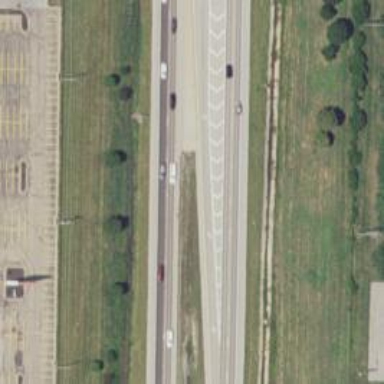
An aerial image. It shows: Road marking of gore chevron.